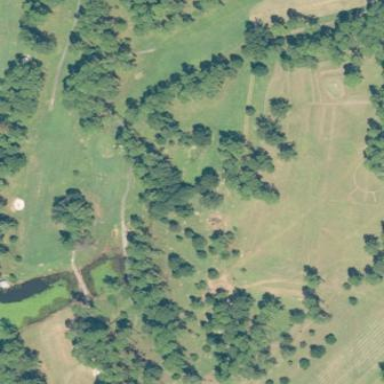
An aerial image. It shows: Golf course.